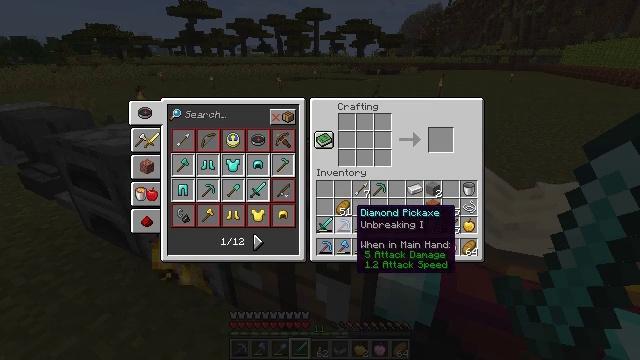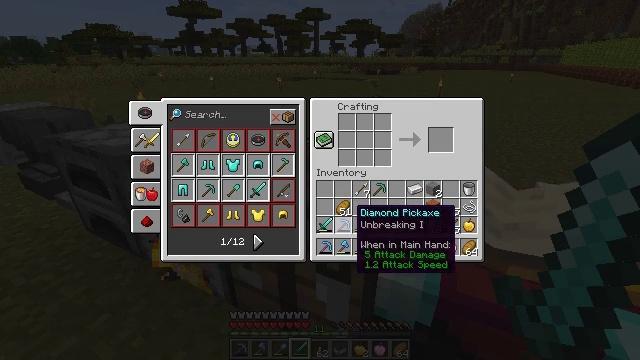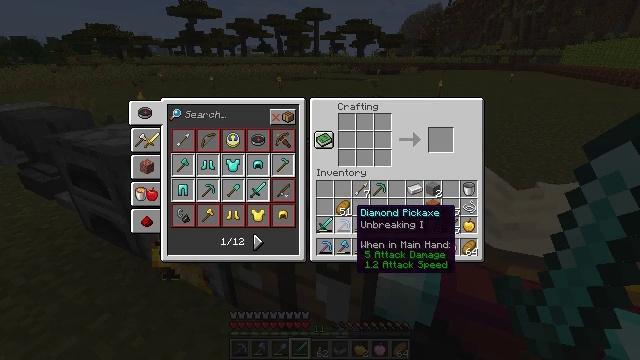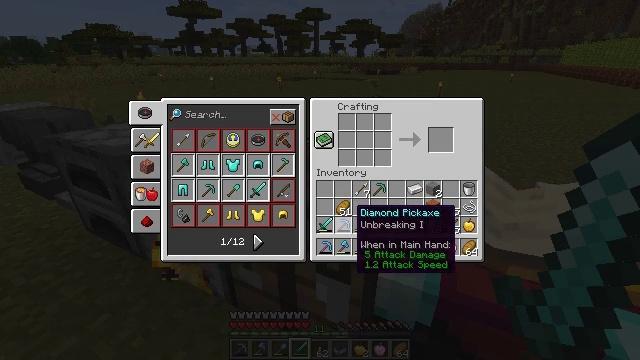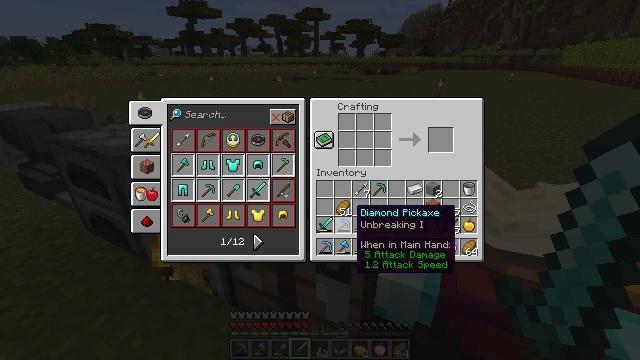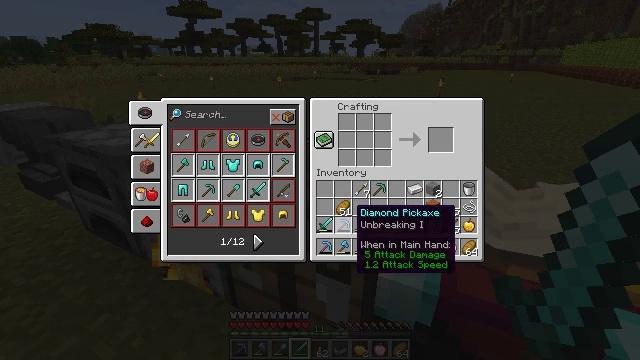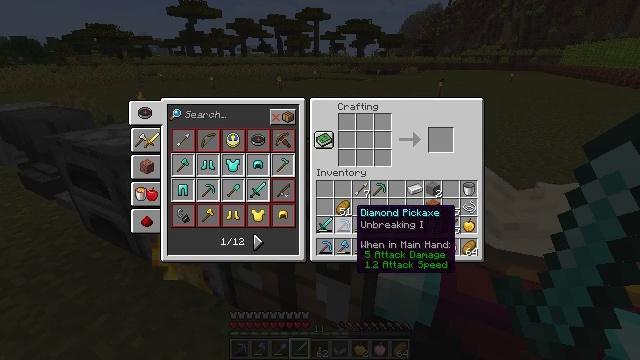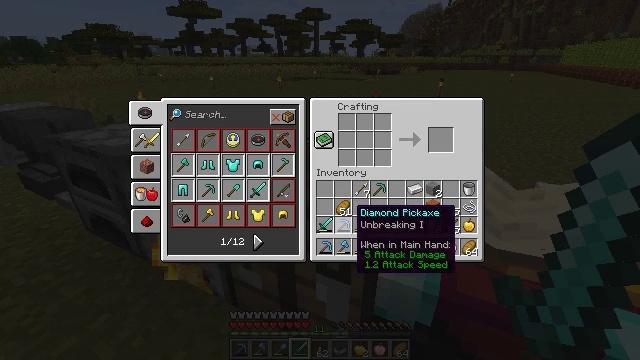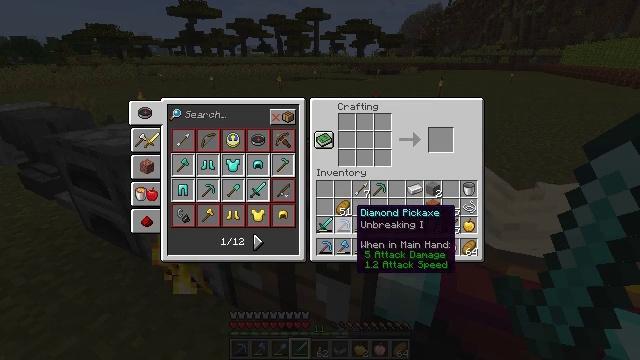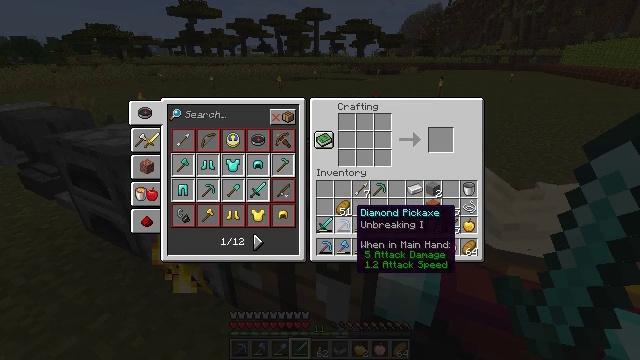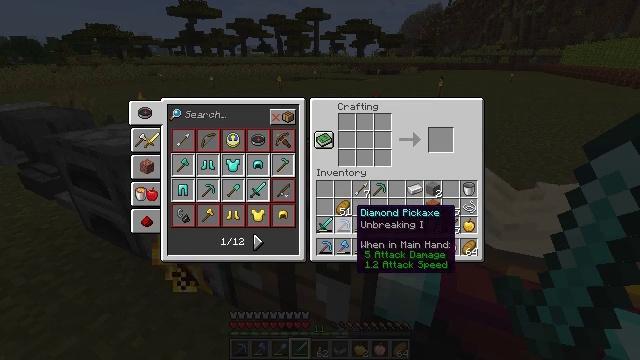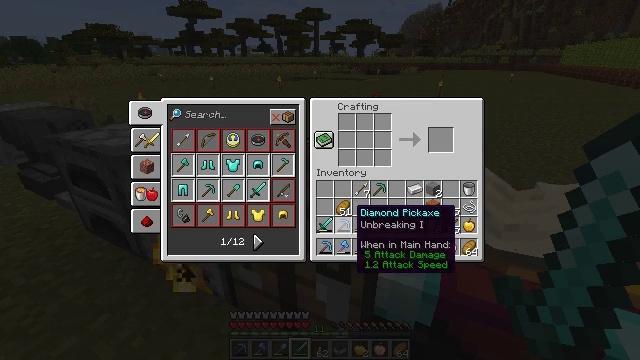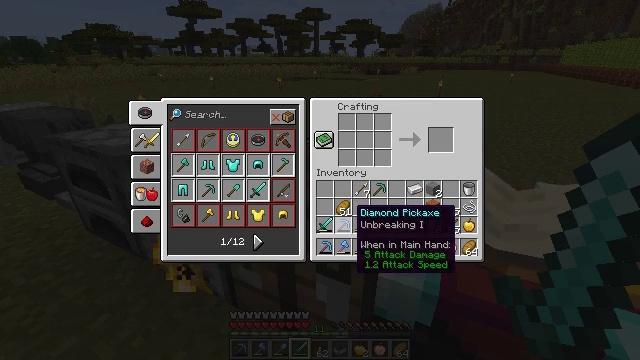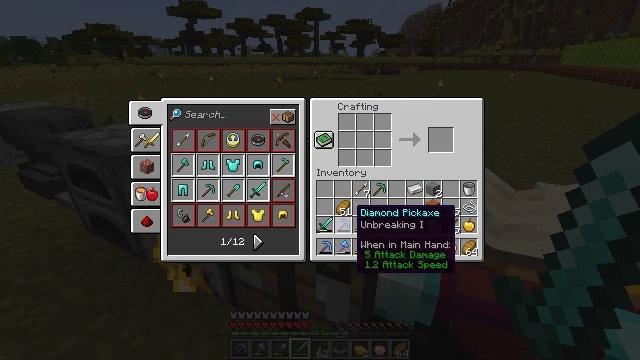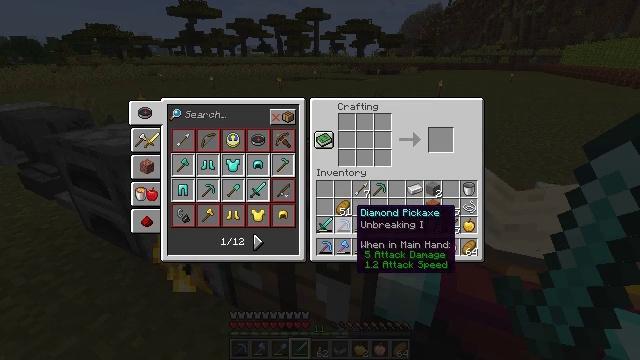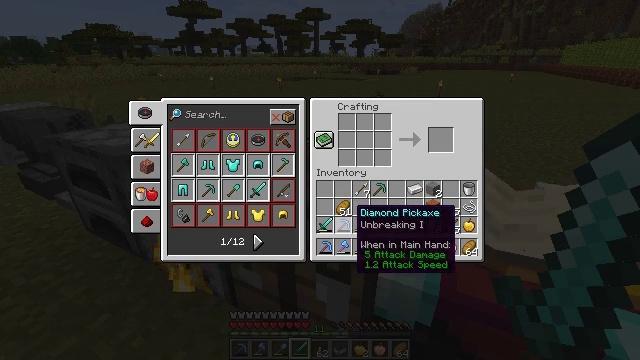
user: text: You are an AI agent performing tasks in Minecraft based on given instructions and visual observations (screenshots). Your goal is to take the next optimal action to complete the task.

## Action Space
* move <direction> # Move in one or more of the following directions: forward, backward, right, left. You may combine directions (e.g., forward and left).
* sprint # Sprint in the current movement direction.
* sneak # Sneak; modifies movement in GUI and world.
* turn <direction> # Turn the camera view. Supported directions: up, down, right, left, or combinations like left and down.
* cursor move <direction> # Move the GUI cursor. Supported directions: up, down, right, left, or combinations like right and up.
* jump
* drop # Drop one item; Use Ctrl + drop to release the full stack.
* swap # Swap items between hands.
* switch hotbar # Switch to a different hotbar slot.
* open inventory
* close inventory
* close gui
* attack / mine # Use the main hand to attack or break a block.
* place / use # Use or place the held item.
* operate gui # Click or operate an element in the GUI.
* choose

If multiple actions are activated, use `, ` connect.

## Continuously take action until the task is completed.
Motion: motion action
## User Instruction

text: Drop a stone.
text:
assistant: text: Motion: no_op
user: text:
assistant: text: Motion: no_op
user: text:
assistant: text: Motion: no_op
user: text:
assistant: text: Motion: no_op
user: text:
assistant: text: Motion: no_op
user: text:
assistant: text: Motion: no_op
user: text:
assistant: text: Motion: no_op
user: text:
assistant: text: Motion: no_op
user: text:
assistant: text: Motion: no_op
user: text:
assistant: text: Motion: no_op
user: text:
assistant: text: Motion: no_op
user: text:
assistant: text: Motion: no_op
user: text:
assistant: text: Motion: no_op
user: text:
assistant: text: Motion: no_op
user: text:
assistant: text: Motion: no_op
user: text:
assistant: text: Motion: no_op
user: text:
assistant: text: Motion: no_op
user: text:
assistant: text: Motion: no_op
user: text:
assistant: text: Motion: no_op
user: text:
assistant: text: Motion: no_op
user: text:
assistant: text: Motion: no_op
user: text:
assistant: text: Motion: no_op
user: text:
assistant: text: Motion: no_op
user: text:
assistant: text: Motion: no_op
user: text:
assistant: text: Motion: no_op
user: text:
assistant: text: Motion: no_op
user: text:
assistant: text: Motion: no_op
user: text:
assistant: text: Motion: no_op
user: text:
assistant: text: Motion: no_op
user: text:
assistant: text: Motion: no_op